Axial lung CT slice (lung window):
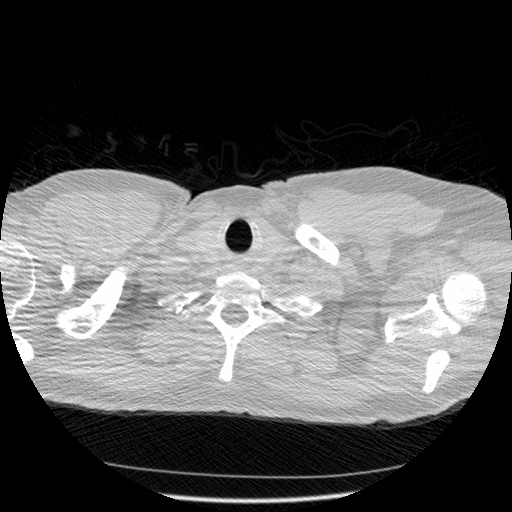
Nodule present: no